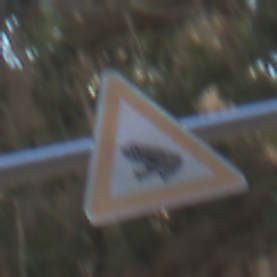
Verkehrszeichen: AmphibienwanderungRechts
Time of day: MorningAfternoon
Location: Outdoor (Suburban)
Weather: PartlyCloudy
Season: NotSpecified
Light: Natural